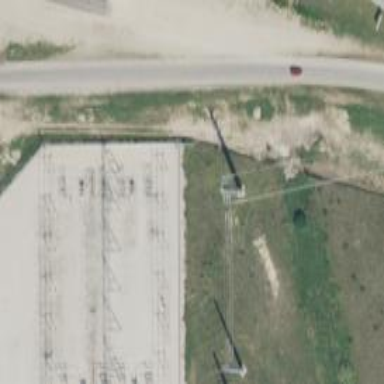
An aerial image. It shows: Switch for power supply.